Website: home-depot
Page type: delivery-shipping
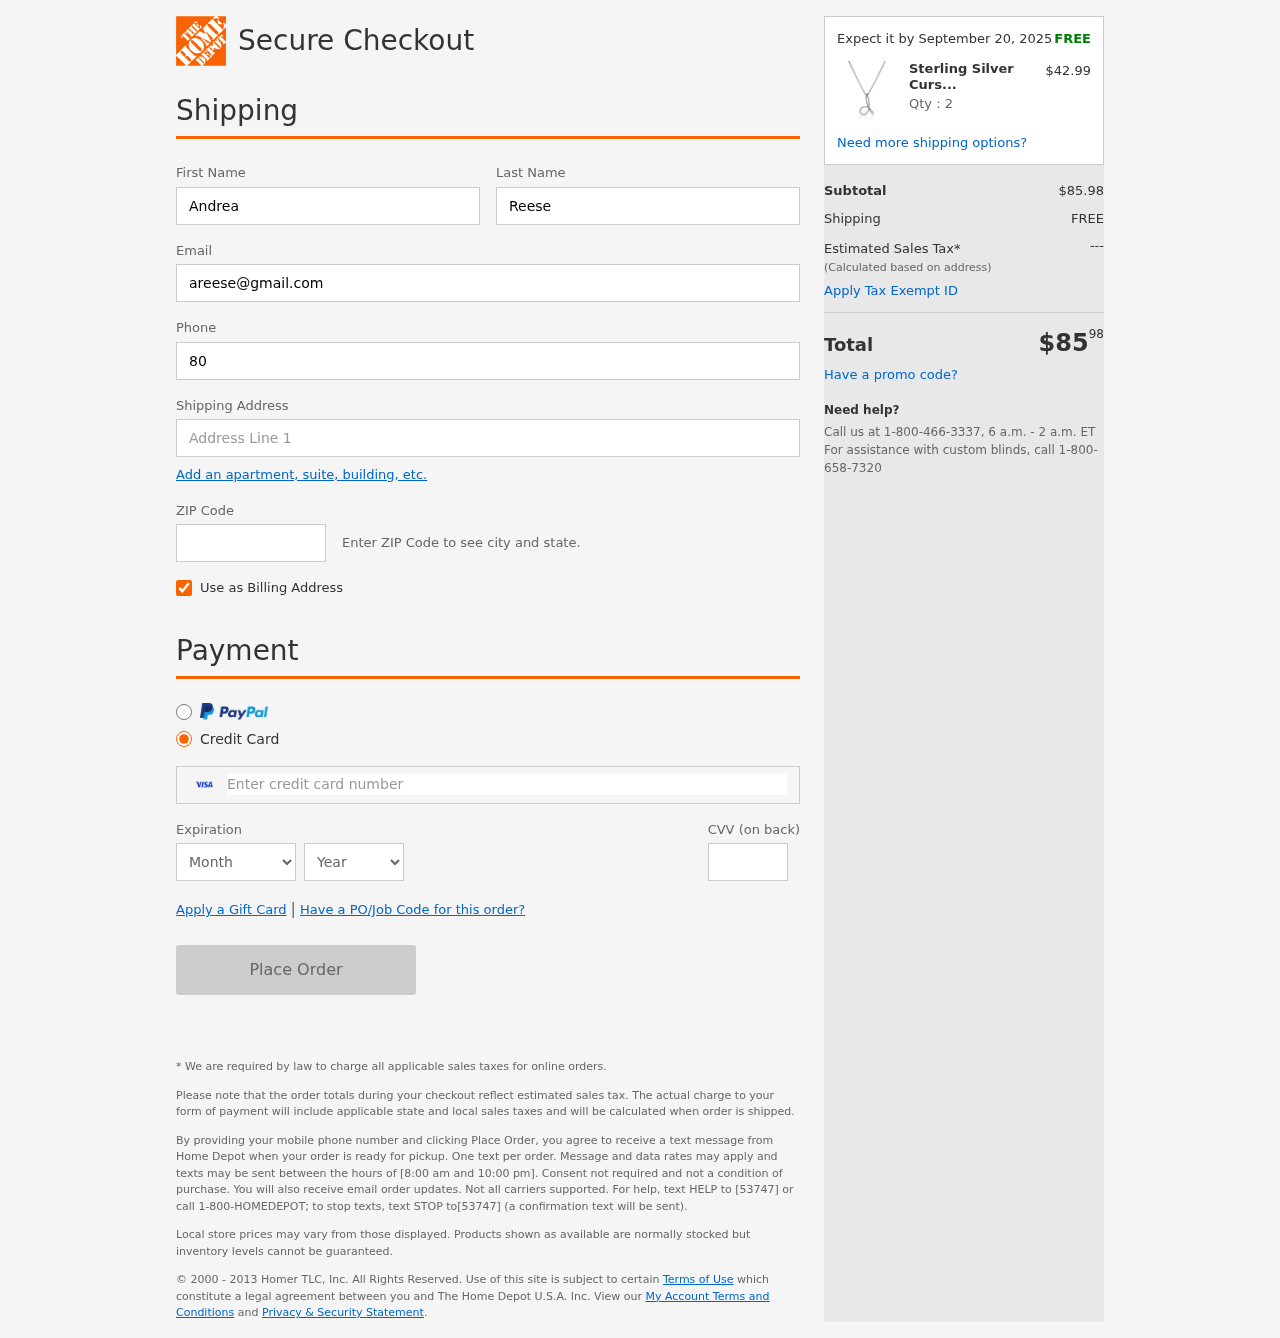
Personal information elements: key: PII_CARD_CVV
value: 039
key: PII_CARD_EXPIRY_MONTH
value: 09
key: PII_CARD_EXPIRY_YEAR
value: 26
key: PII_CARD_NUMBER
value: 4796 4973 1636 1482
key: PII_EMAIL
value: areese@gmail.com
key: PII_FIRSTNAME
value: Andrea
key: PII_LASTNAME
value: Reese
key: PII_PHONE
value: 8036939069
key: PII_POSTCODE
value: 65409
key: PII_STREET
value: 4872 Antonio Wells Apt. 778
Product elements: key: PRODUCT1_NAME
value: Sterling Silver Cursive Script Initial "D" Pendant Necklace, 18"
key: PRODUCT1_PRICE
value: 42.99
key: PRODUCT1_QUANTITY
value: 2
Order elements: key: ORDER_DELIVERY_DATE
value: Expect it by September 20, 2025
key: ORDER_SUBTOTAL
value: $85.98
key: ORDER_SHIPPING_COST
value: FREE
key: ORDER_TOTAL
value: $8598